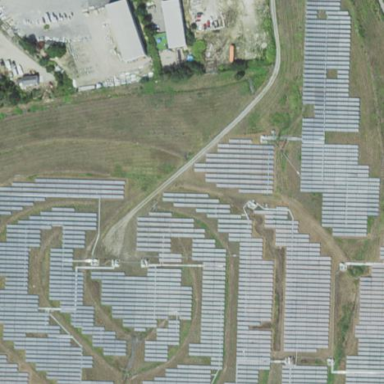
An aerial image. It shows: Industrial area with solar power plant using photovoltaic technology. The plant is enclosed by fence.